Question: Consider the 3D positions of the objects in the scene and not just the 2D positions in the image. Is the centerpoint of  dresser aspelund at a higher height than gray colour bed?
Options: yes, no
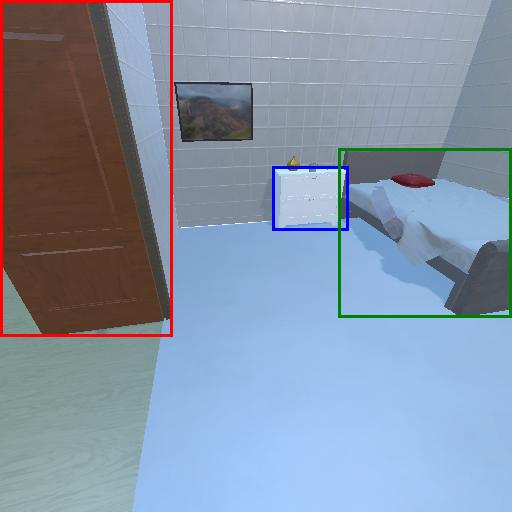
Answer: yes